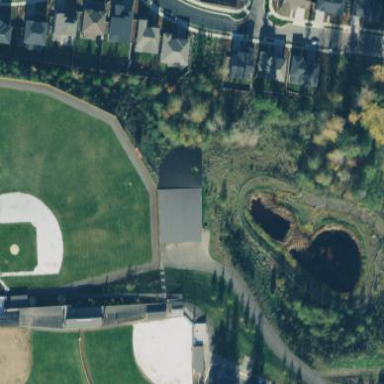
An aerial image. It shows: Baseball pitch for leisure land activities.